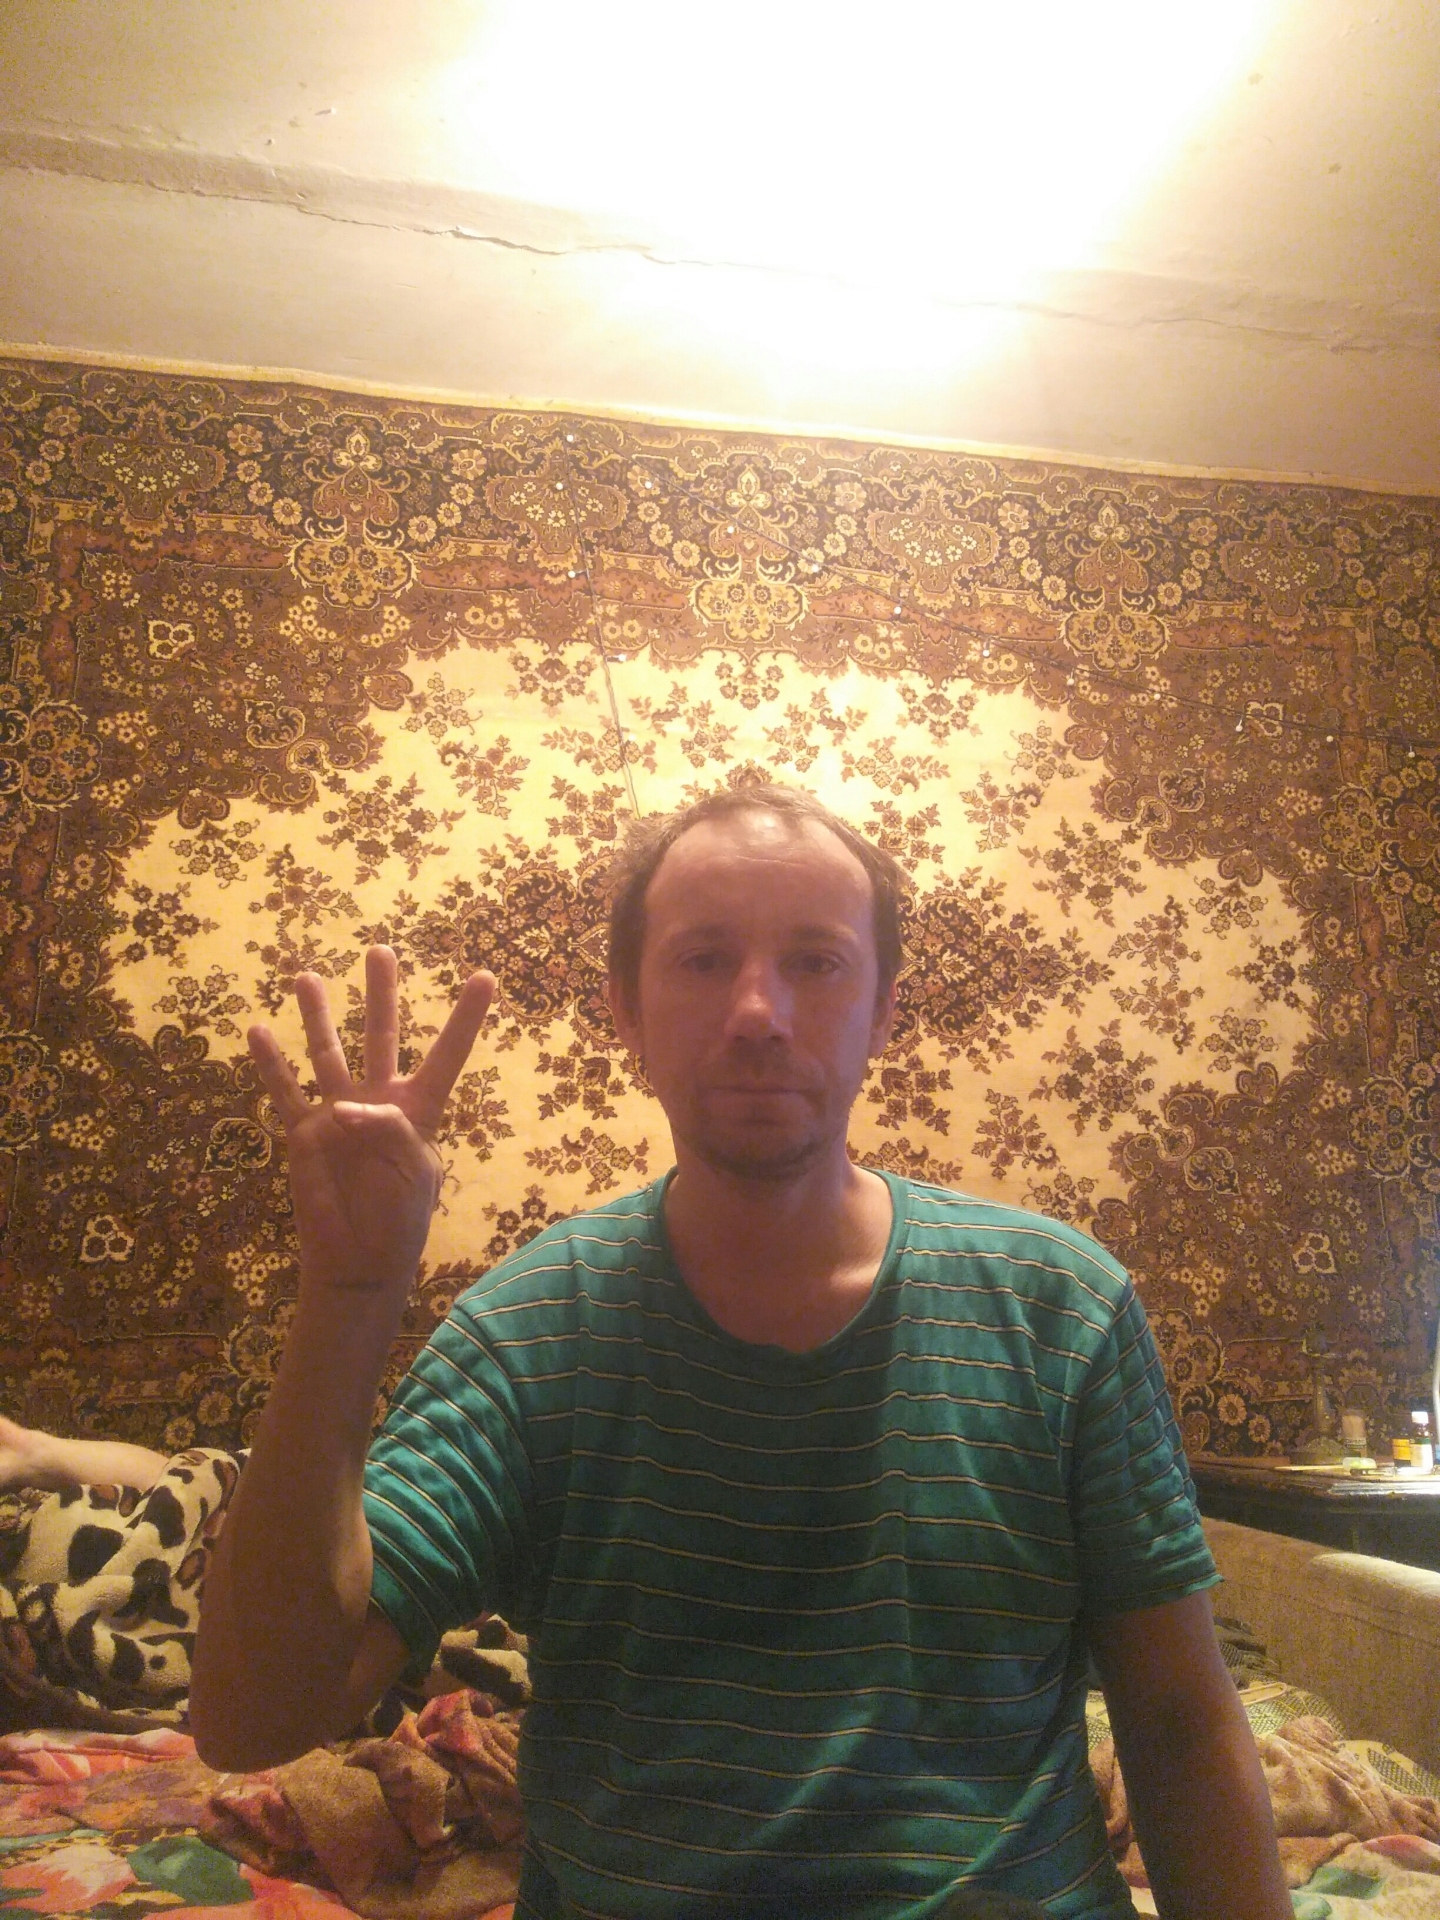
Label: noise